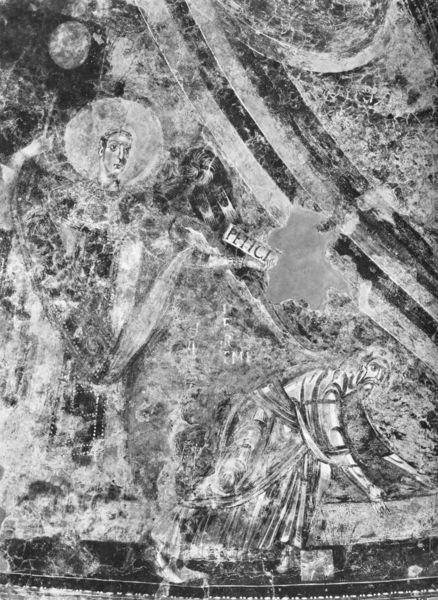
Titel: Wandmalerei in San Vincenzo a Galliano
Standort: Galliano, San Vincenzo (EU - I - Lombardei)
Schlagwörter: kopf, mann, frau, grau, nase, schwarz, weiss, malerei, gesichter, arme, gesicht, bild, kirche, decke, engel, schrift, bogen, italien, rand, wandmalerei, streifen, collage, mond, bücken, buch, flecken, fragment, heiligenschein, nimbus, christus, jesus, mittelalter, fresken, zerstört, heiliger, fresko, heilig, maria, grautöne, fresco, restauration, schäden, mandorla, astrologie, heilgenschein, säen, saint, byzantienisch, kasel, petici